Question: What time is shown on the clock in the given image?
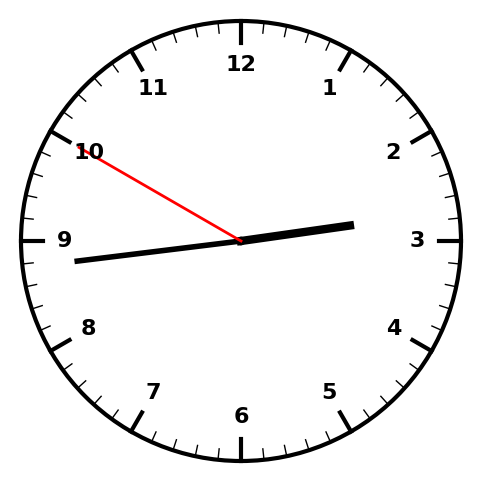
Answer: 02:43:50